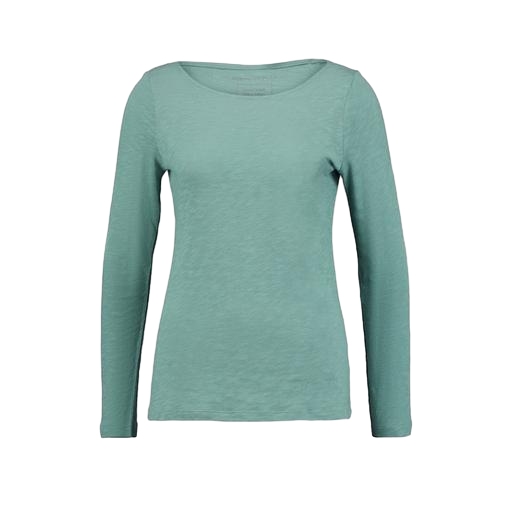
green women's slub jersey t-shirt, green long-sleeve round-neck tee, longsleeve t-shirt, white background